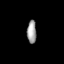
Tissue: prostate
Cell type: T cells
Senescence score: 0.3456
Nuclear area (px): 211
Mean DAPI intensity: 157.583